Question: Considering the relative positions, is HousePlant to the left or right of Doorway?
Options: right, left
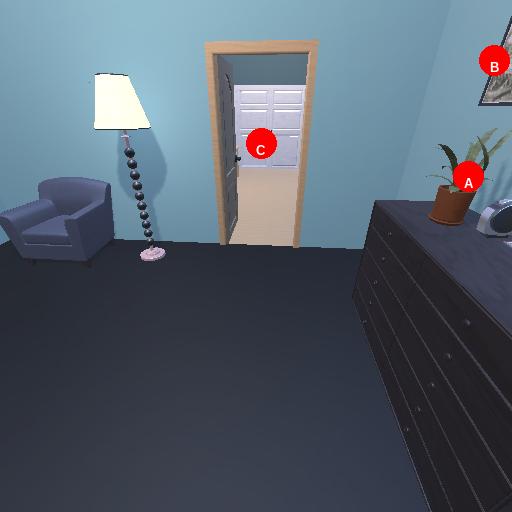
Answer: right